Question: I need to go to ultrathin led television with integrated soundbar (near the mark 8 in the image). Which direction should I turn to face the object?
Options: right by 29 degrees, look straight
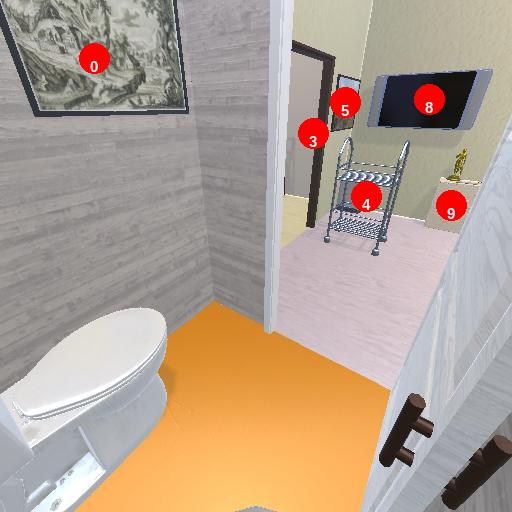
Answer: right by 29 degrees